Brain MRI, t2w sequence, axial 2D slice.
Patient: age 42, sex F, weight 95 kg, height 1.95 m
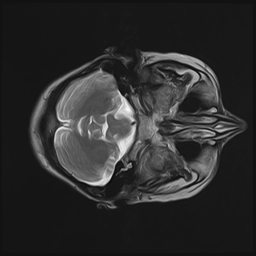